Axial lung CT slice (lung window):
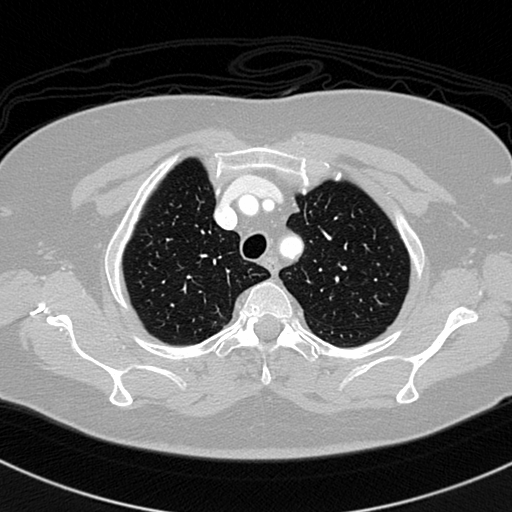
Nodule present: no